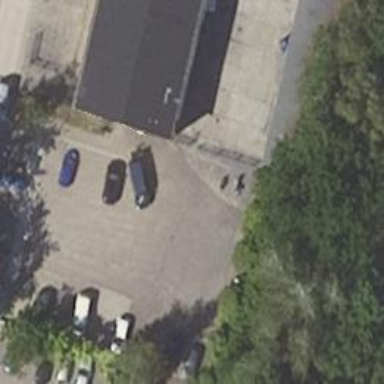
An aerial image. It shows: Parking area.